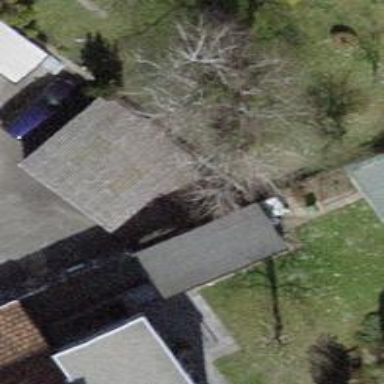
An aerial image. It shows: Garage building.